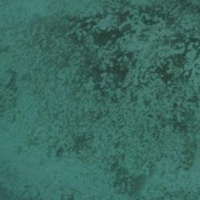
EUNIS habitat code: 14
Species observed at this site:
Phalacrocorax carbo
Corvus corone
Larus michahellis
Podiceps cristatus
Cygnus olor
Fulica atra
Anas platyrhynchos
Anser anser
Passer domesticus
Columba livia
Coloeus monedula